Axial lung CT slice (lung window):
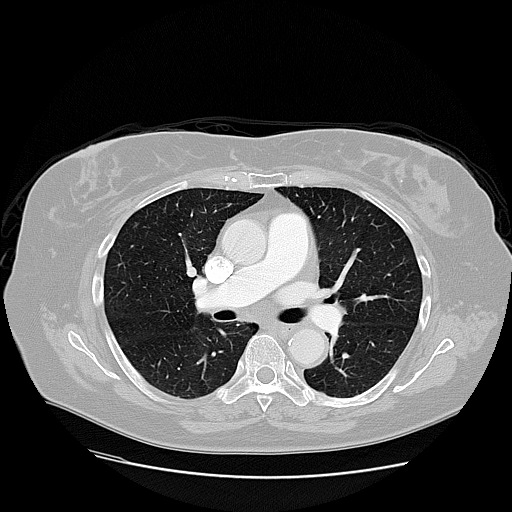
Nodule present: no